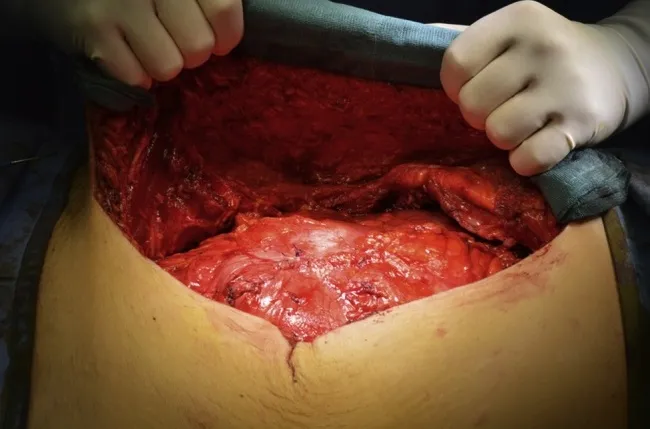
Reconstruction of the midline with posterior component separation.
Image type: medical_photograph (other_medical_photograph)